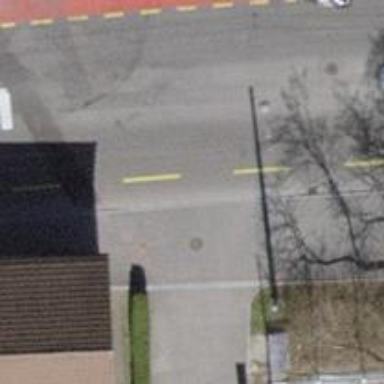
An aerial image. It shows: Sidewalk along the footway.